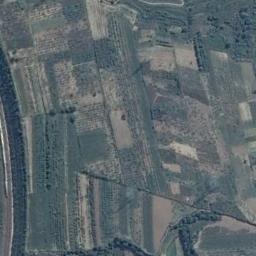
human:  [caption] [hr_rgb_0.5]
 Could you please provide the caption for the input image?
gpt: A large layer of brown and green mixed terraces .

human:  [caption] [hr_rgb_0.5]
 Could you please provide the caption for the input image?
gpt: The bare and green terrace is next to some trees .

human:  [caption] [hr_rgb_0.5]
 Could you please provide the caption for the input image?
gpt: There is a path between the terraces leading to a building .

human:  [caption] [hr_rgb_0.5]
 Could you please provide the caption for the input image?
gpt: There are many green plants on the terrace .

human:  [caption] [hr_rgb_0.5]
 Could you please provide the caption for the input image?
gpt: There are many green and yellow terraces .